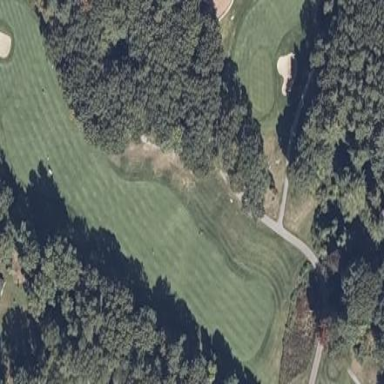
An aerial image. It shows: Grassy area designated as golf fairway.